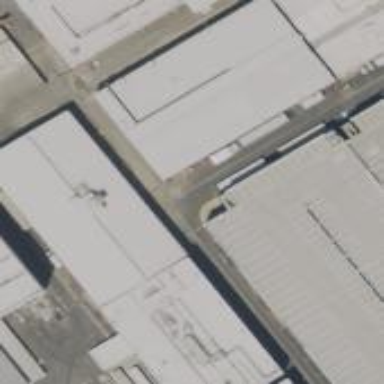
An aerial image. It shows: Industrial building.